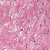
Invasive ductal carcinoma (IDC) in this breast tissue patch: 0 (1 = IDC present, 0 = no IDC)